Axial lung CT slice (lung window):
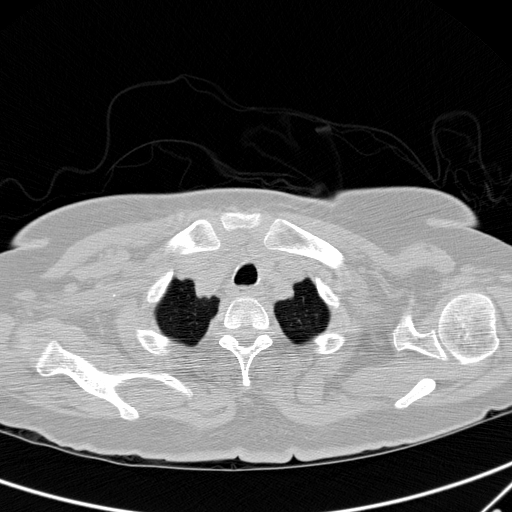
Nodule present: no